Field crop: maize
Growth stage: 1
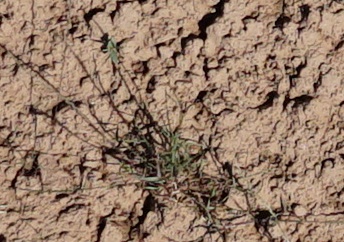
Species: lolium